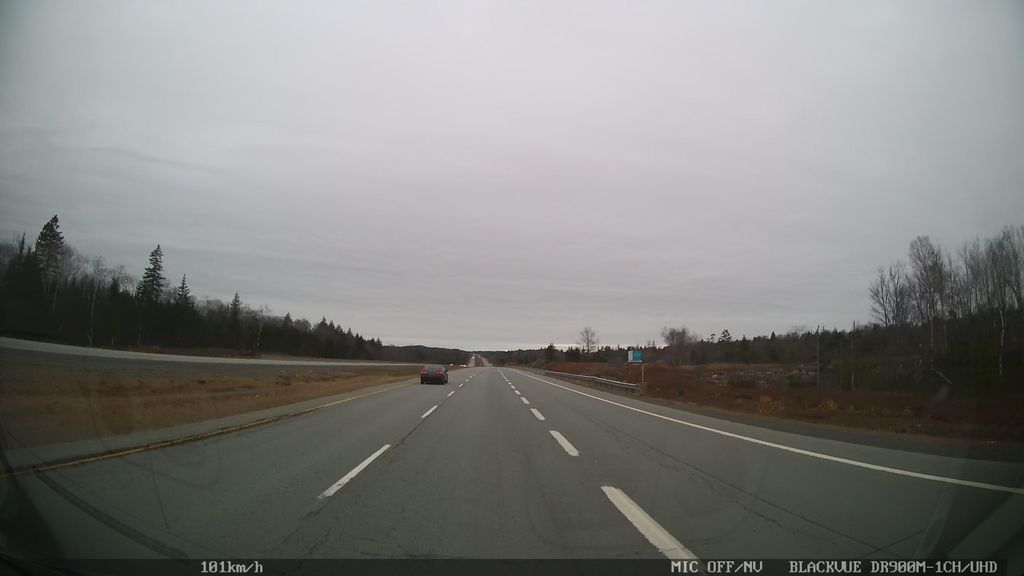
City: halifax